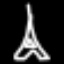
Label: The Eiffel Tower